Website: walmart
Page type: address-validator
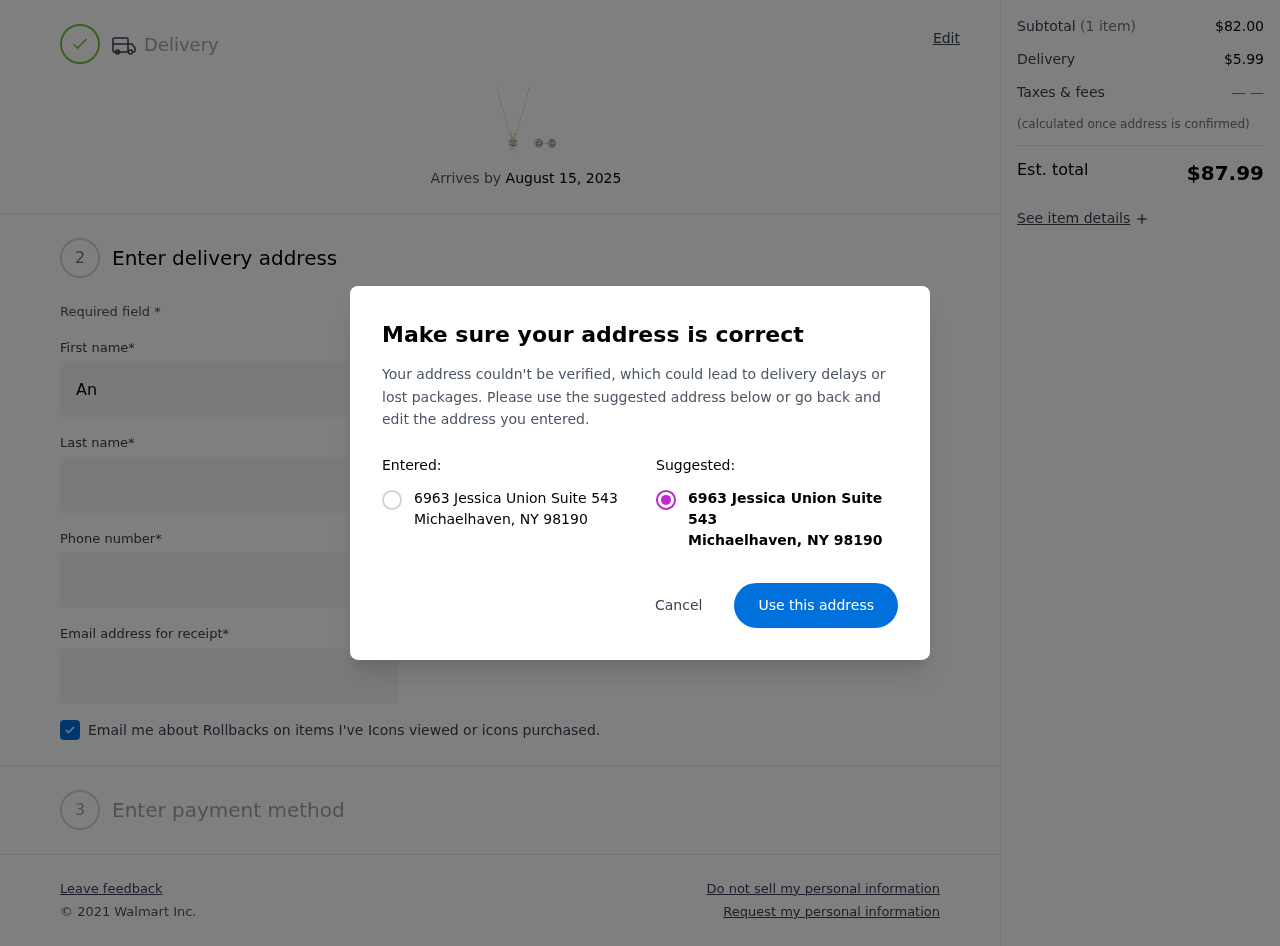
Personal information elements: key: PII_CITY
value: Michaelhaven
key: PII_POSTCODE
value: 98190
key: PII_STATE_ABBR
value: NY
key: PII_STREET
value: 6963 Jessica Union Suite 543
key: PII_FIRSTNAME
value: Anne
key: PII_LASTNAME
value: Jordan
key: PII_STREET2
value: Suite 027
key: PII_PHONE
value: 8816411420
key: PII_EMAIL
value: anne_jordan@gmail.com
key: PII_POSTCODE_FULL
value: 98190
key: PII_POSTCODE_NUMERIC
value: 98190
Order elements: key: ORDER_DELIVERY_DATE
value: August 15, 2025
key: ORDER_SUBTOTAL
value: $82.00
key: ORDER_SHIPPING_COST
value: $5.99
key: ORDER_TOTAL
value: $87.99